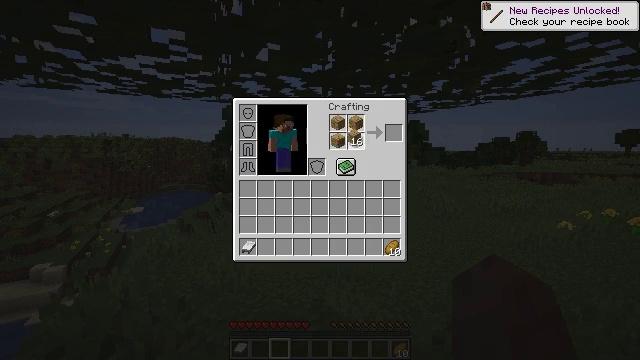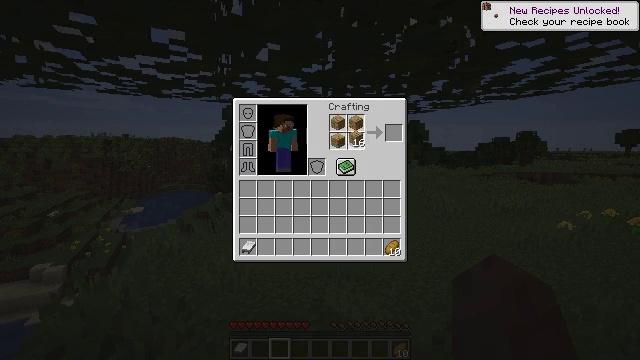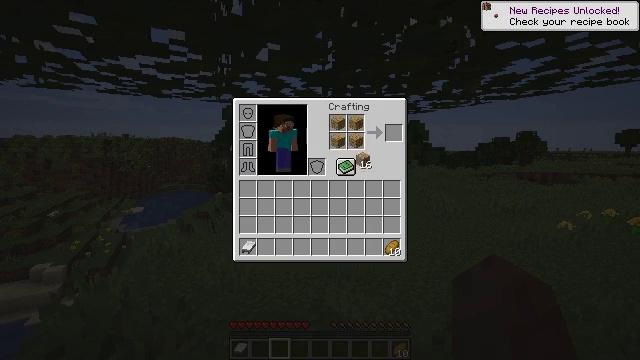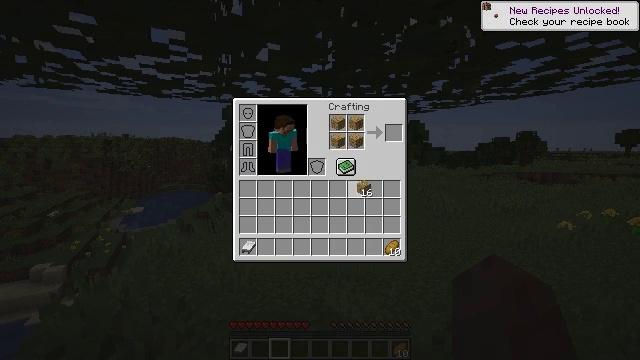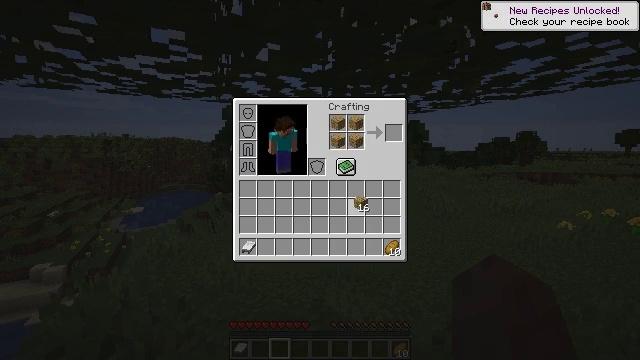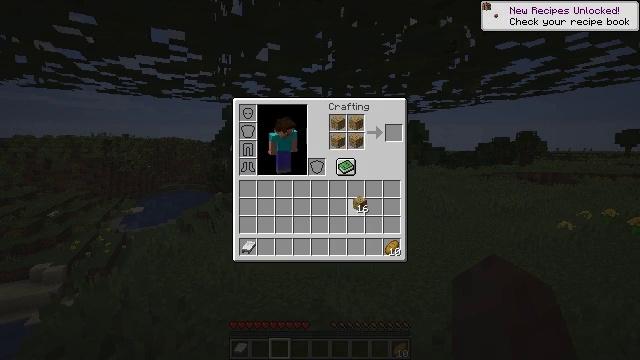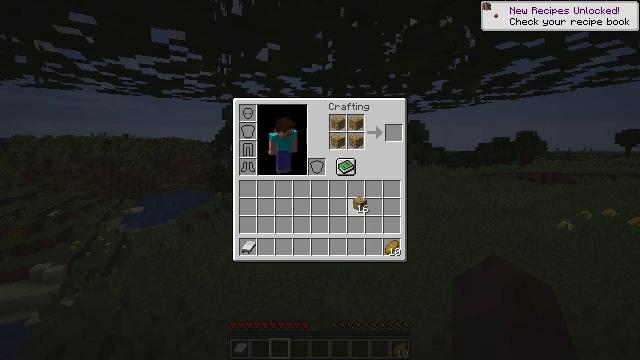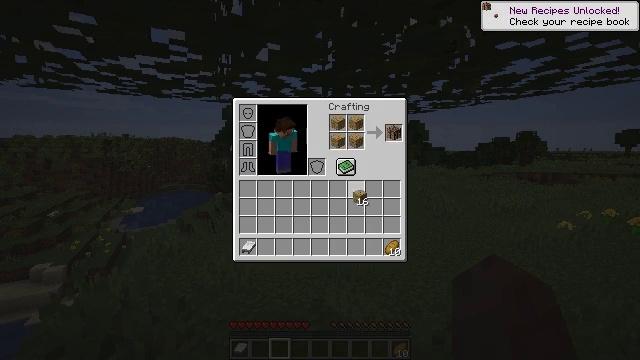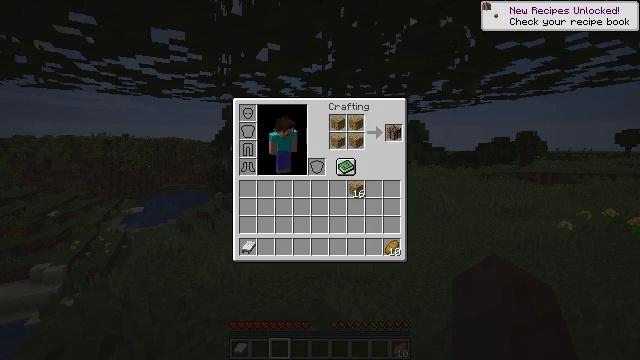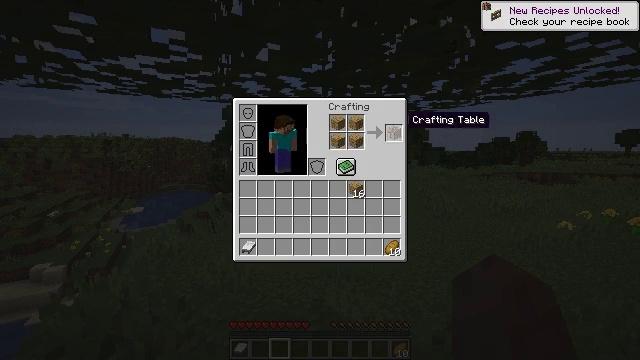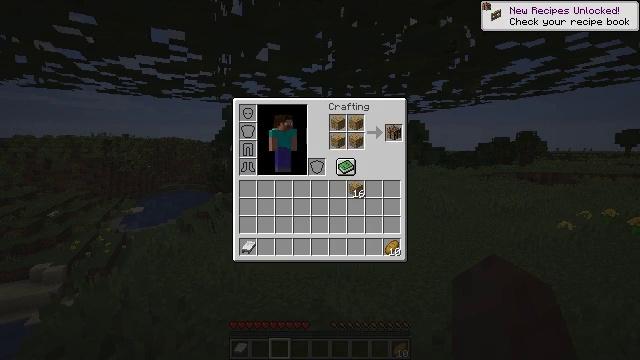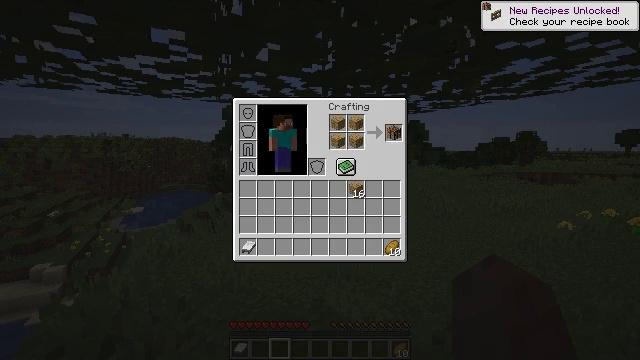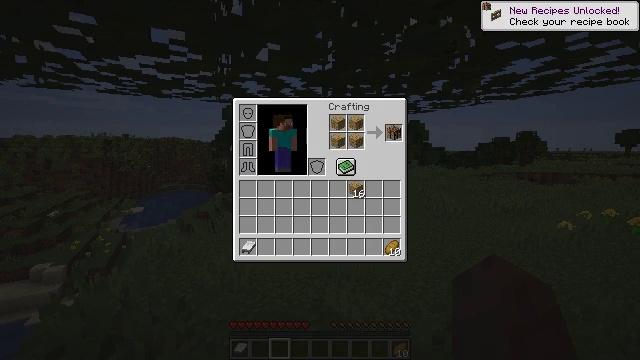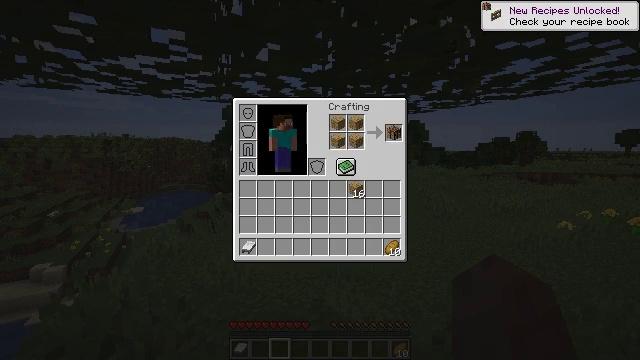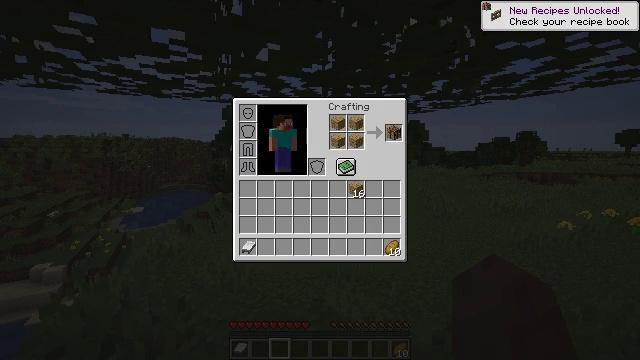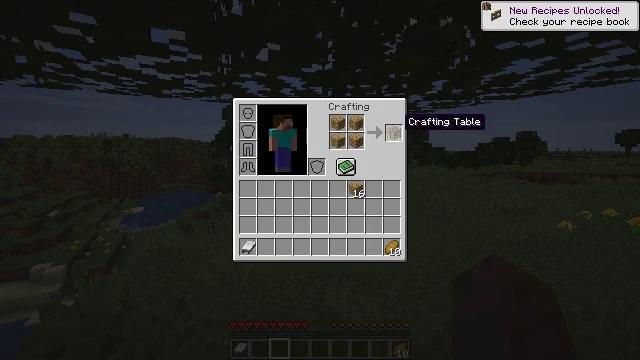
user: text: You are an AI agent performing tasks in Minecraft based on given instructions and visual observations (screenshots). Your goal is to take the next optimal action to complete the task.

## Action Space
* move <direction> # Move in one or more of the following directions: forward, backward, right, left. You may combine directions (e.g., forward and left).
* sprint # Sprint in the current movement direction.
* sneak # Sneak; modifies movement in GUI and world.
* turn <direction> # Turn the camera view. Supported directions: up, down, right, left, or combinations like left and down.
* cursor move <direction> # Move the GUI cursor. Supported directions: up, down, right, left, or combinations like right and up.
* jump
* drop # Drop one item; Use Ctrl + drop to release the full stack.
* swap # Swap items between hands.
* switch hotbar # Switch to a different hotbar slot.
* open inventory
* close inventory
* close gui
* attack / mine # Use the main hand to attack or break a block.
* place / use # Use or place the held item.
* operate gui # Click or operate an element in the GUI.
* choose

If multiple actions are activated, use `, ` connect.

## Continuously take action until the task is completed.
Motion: motion action
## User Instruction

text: Make a crafting table using wooden planks.
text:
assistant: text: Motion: choose
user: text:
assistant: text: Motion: cursor move right and down
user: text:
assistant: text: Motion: cursor move down
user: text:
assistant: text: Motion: cursor move down
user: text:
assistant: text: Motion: no_op
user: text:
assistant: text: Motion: operate gui
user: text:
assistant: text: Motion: cursor move up, operate gui
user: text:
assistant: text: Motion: sneak, cursor move right and up
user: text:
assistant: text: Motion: sneak, cursor move right and up
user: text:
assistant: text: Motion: sneak
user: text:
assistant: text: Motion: sneak
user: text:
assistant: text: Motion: sneak
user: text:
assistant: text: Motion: sneak, operate gui
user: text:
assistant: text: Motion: sneak, operate gui
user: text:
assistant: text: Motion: sneak, cursor move down
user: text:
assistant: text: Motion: sneak
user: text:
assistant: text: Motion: sneak, operate gui
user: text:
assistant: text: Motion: sneak, operate gui
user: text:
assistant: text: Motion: sneak
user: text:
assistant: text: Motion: sneak
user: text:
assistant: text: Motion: no_op
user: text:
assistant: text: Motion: close gui